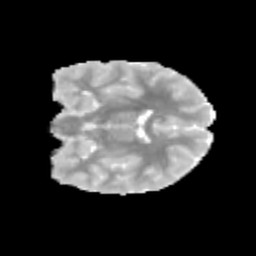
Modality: MD
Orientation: coronal
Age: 9
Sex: male
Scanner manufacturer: siemens
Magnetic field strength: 3 T
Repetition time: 3.8 s
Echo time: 0.07 s